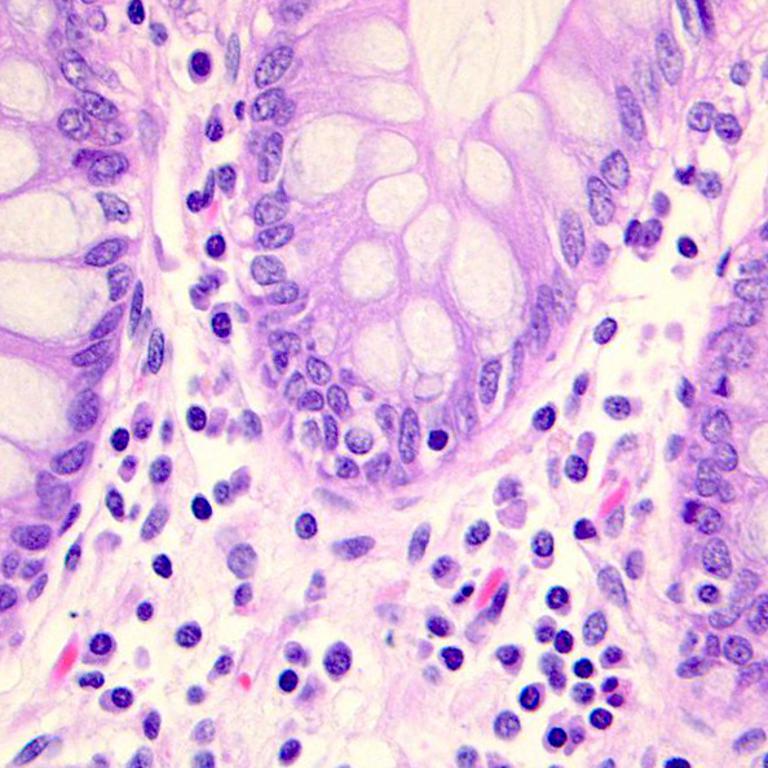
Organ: colon
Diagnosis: benign